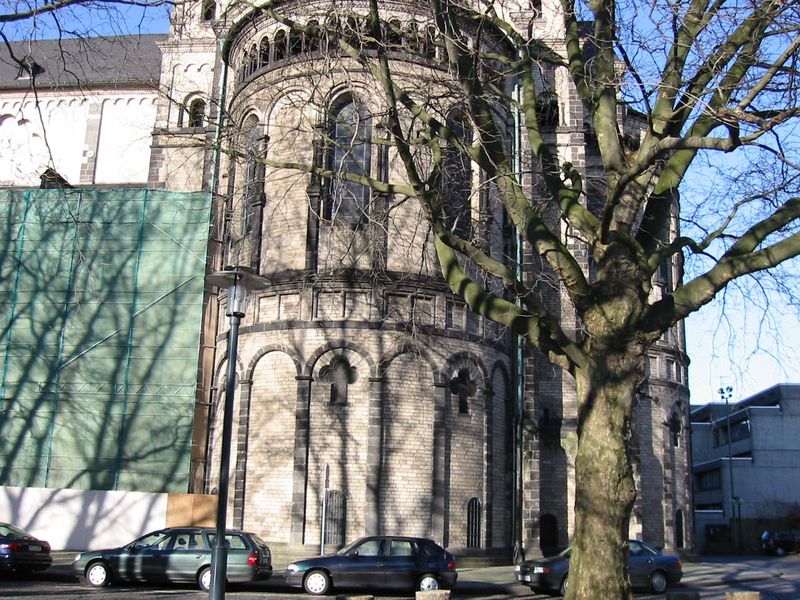
Titel: Quirinus-Münster in Neuss (St. Quirin)
Künstler: Wolbero
Standort: Neuss, Quirinus-Münster (EU - D - NRW)
Schlagwörter: baum, himmel, schatten, weiß, stadt, äste, fenster, laterne, licht, straße, gebäude, haus, architektur, stamm, gitter, kirche, rund, bogen, fassade, kahl, auto, galerie, foto, gerüst, kreuz, aussenansicht, apsis, etagen, autos, baustelle, rundbogenfenster, parken, renovierung, plane, baugerüst, laternenpfahl, kreue, boigen, felgen